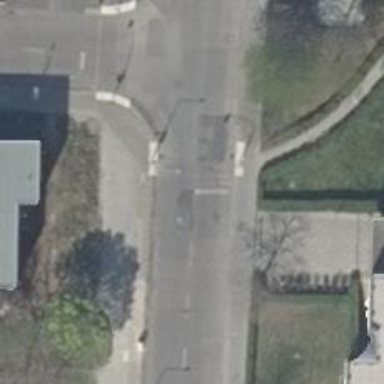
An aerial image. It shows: Road with traffic signals.